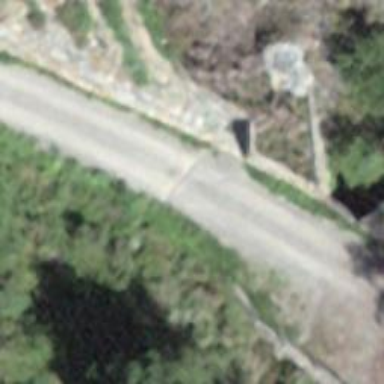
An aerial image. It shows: Set of steps on the road.